Field crop: tomato
Growth stage: 1
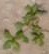
Species: portulaca